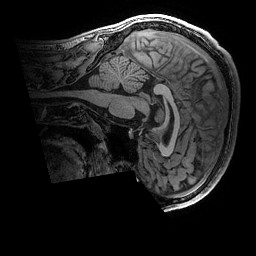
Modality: T1w
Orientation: sagittal
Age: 19
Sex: male
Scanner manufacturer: ge
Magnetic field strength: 3 T
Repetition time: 0.007 s
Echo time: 0.00342 s